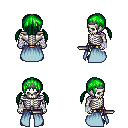
a pixel art fantasy rpg character, male body template, skeleton, overskirt, gold greaves, green twin-tailed hairstyle, iron tiara, white cloth bandages, maroon shoes, dagger, four views (front, back, left, right), 2x2 character sprite sheet, small pixel art, hard edges, no anti-aliasing